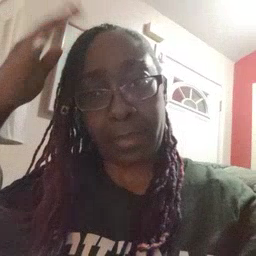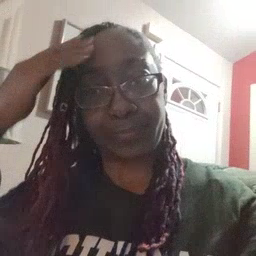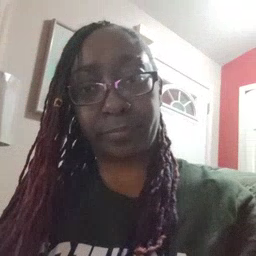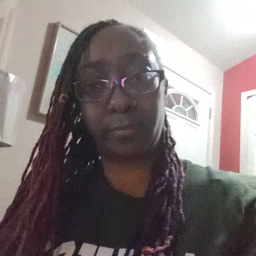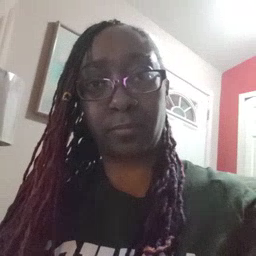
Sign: hat